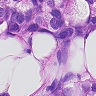
Metastatic tissue present: yes